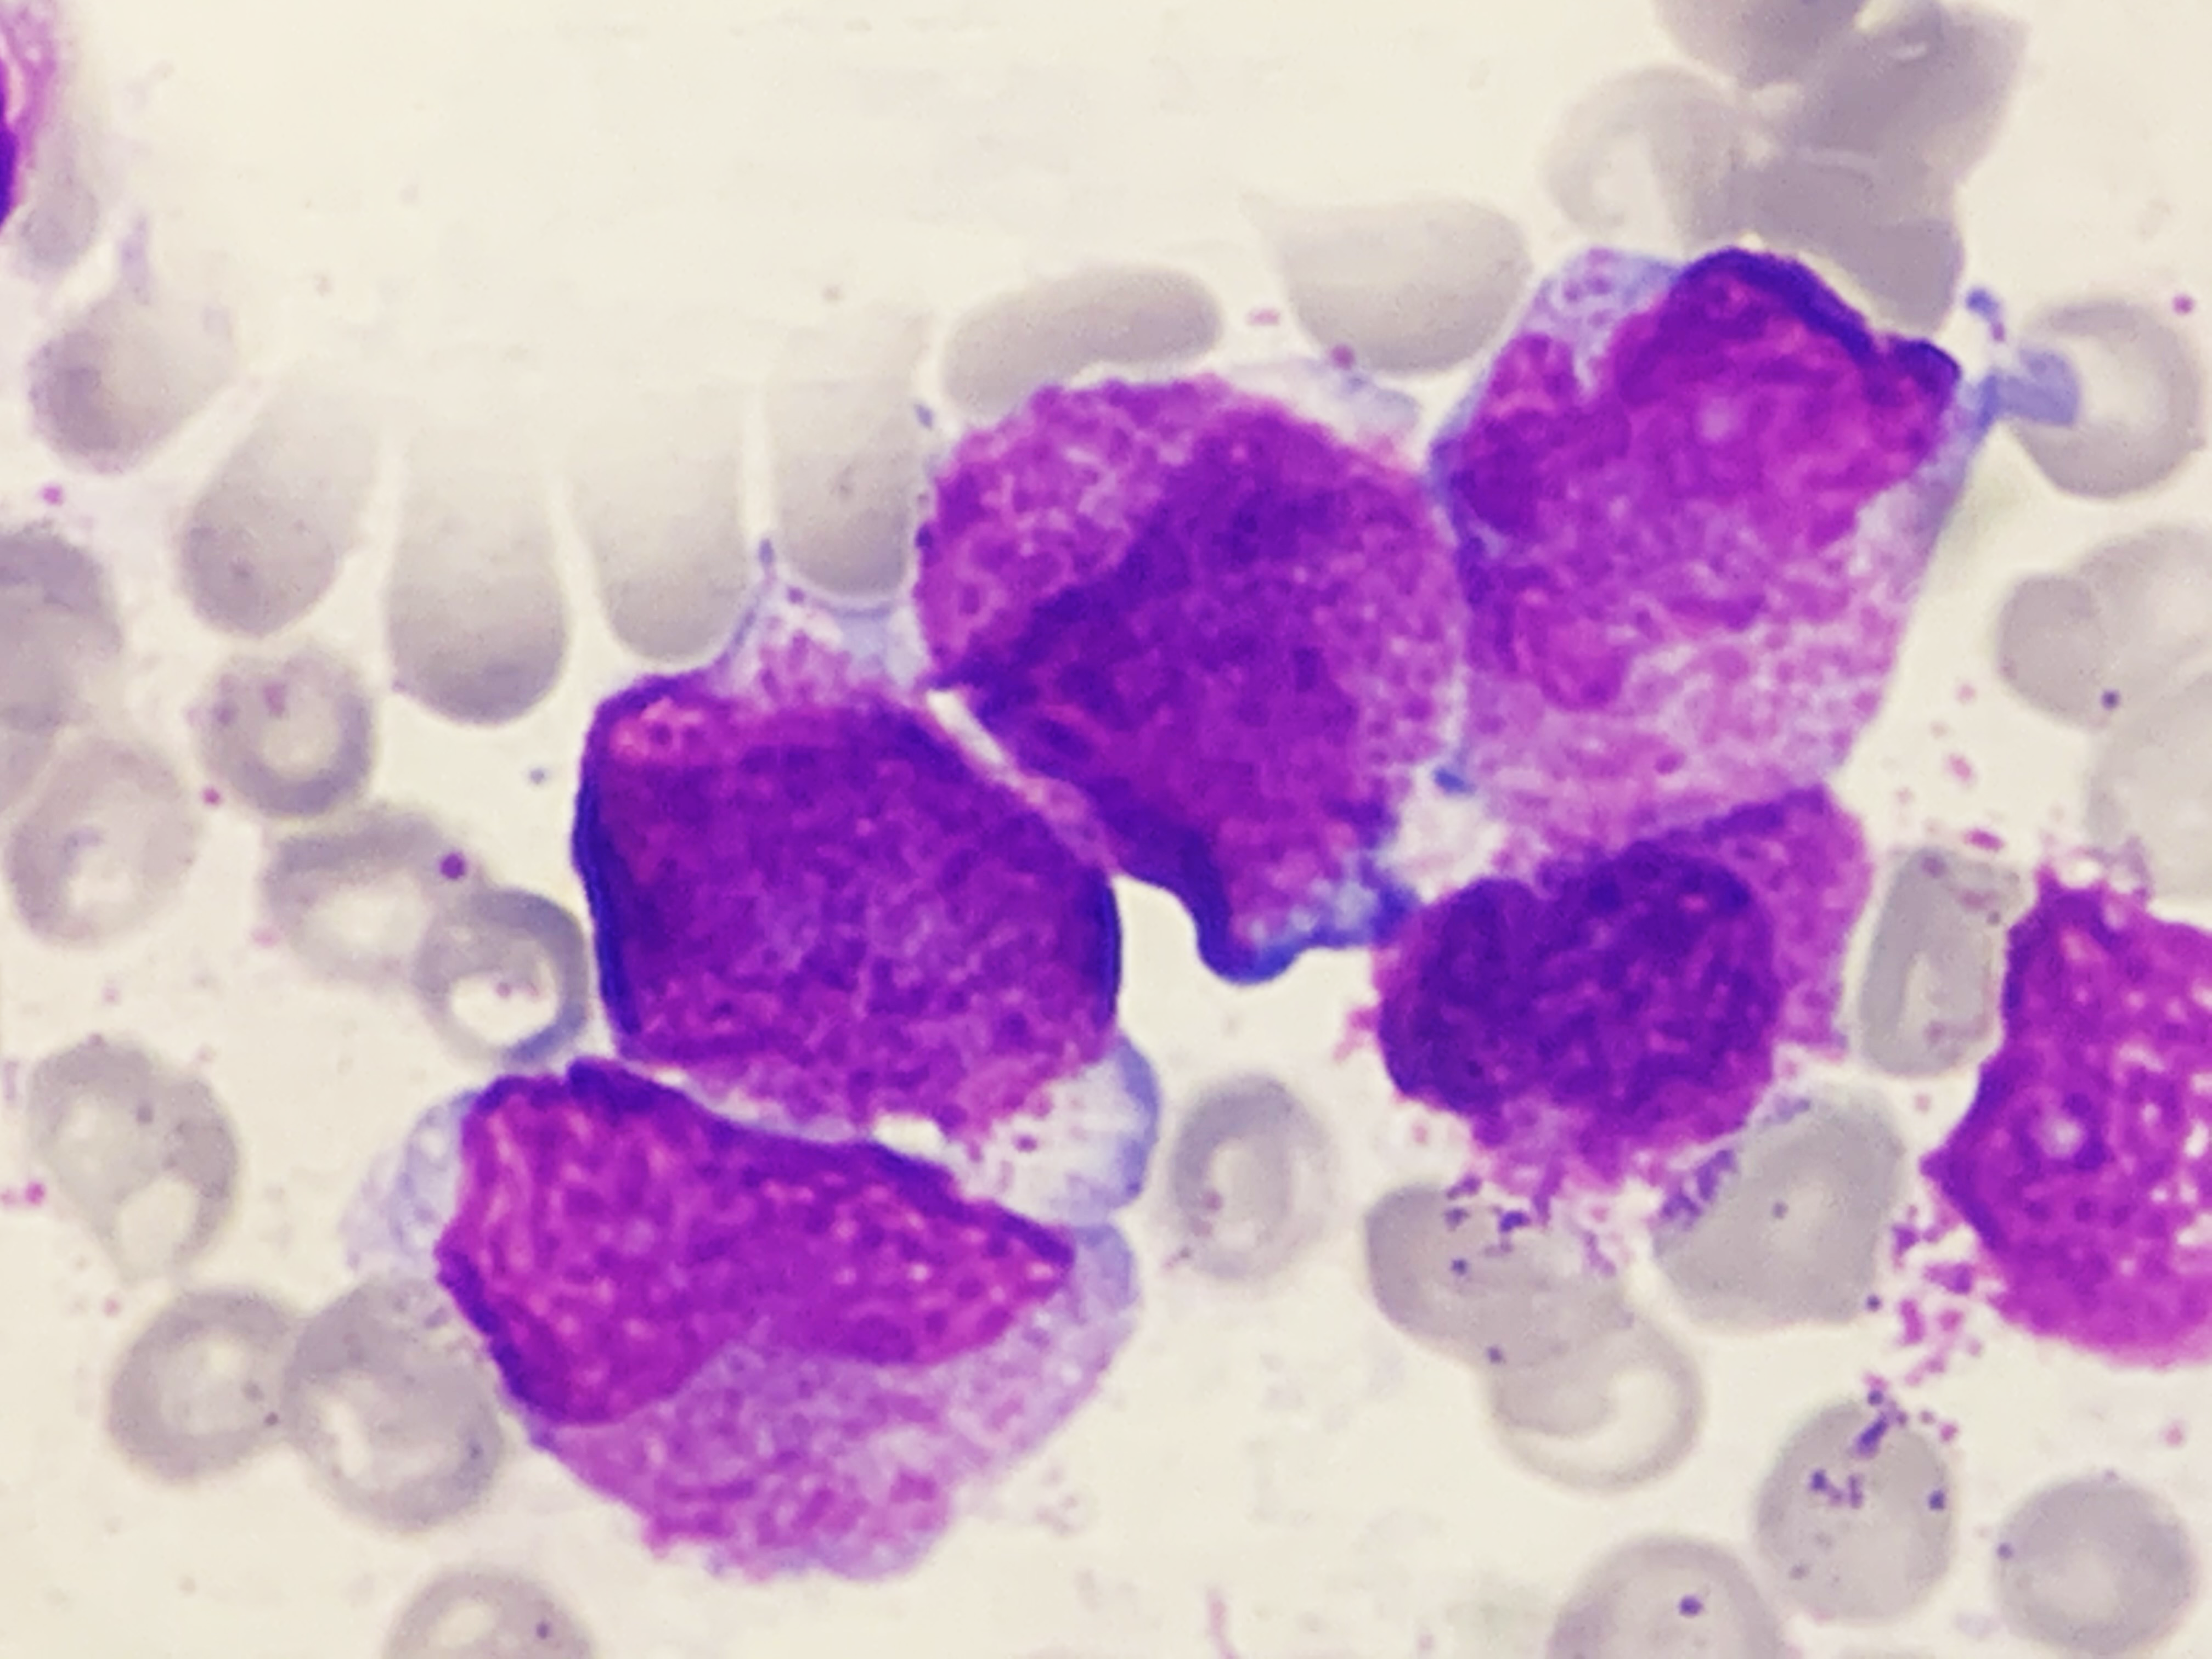
Cell type: PROMYELOCYTES